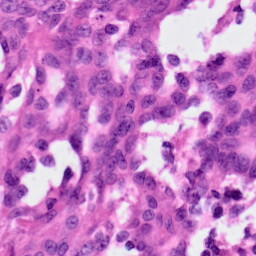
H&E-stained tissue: Ovarian